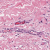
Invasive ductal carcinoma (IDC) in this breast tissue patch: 0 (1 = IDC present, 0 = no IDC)